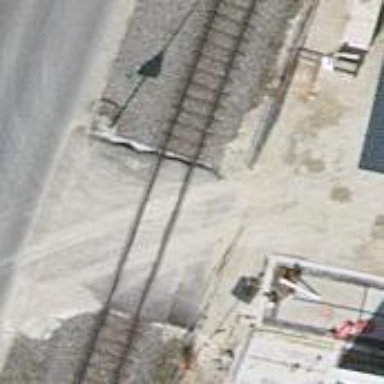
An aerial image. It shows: Railway level crossing.